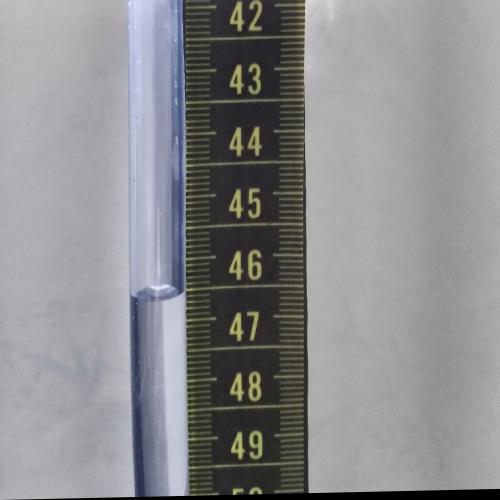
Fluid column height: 46.6 cm